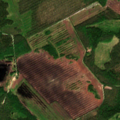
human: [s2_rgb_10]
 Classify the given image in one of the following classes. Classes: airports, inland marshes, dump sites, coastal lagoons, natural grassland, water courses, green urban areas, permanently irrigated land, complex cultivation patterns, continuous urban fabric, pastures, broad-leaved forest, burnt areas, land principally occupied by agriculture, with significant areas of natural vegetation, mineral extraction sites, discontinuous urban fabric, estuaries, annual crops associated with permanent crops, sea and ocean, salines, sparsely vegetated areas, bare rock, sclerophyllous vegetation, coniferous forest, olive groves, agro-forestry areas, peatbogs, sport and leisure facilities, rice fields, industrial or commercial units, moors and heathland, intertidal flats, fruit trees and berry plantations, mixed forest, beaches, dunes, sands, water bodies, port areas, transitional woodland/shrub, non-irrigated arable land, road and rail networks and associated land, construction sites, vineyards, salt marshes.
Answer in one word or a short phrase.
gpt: coniferous forest, mixed forest, transitional woodland/shrub, peatbogs